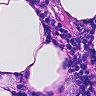
Metastatic tissue present: no